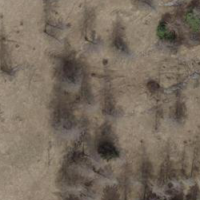
EUNIS habitat code: 23
Species observed at this site:
Neotinea ustulata